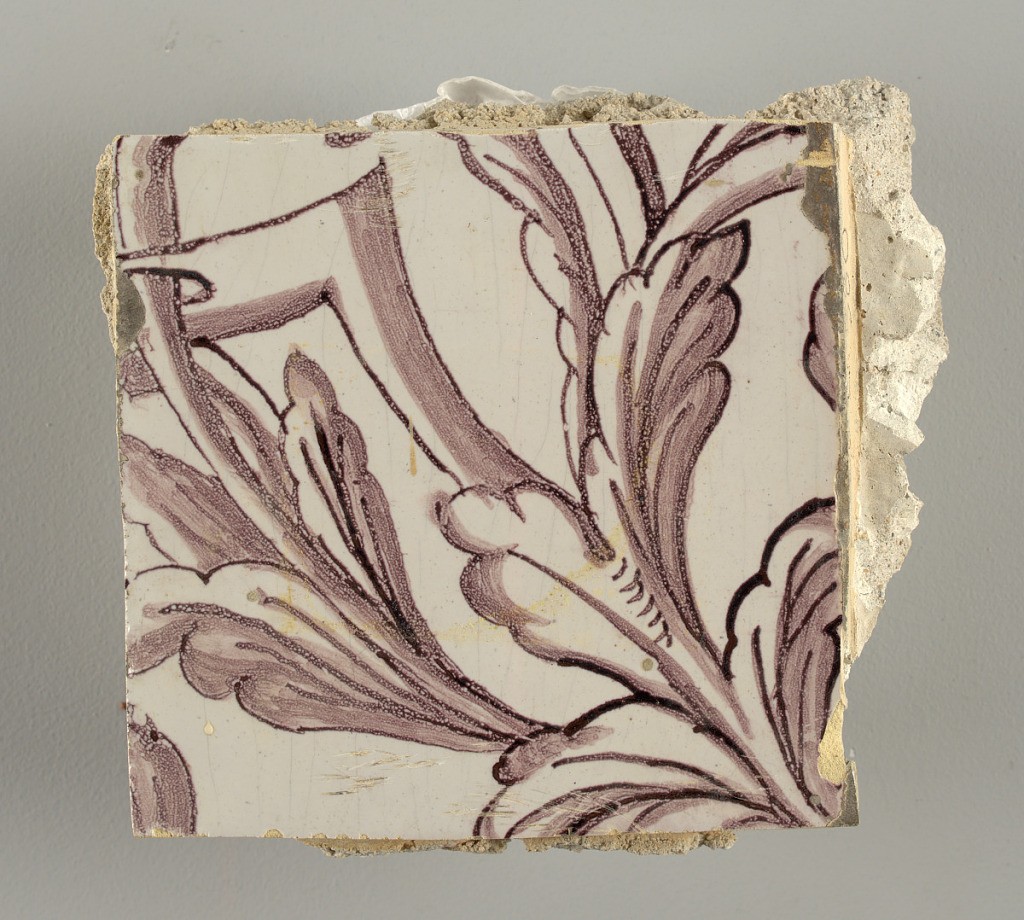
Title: Wall facing
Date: ca. 1725
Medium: Tin-glazed earthenware, underglaze
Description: Horizontal rectangle.  Thirty-seven tiles wide and twenty-one high with opening for door or window nineteen and one-half tiles high and twelve wide.  To left and right of opening, centered canopy above. Left, woman representing Hope, right, a sculputure urn.  Centered above opening, a mascaron.  Arabesque design of foliage.